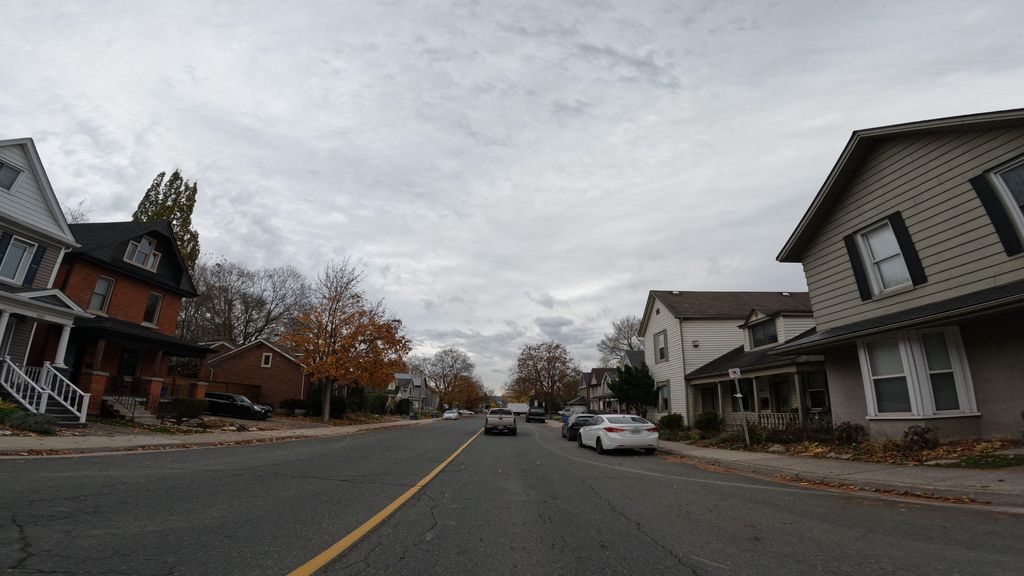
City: hamilton